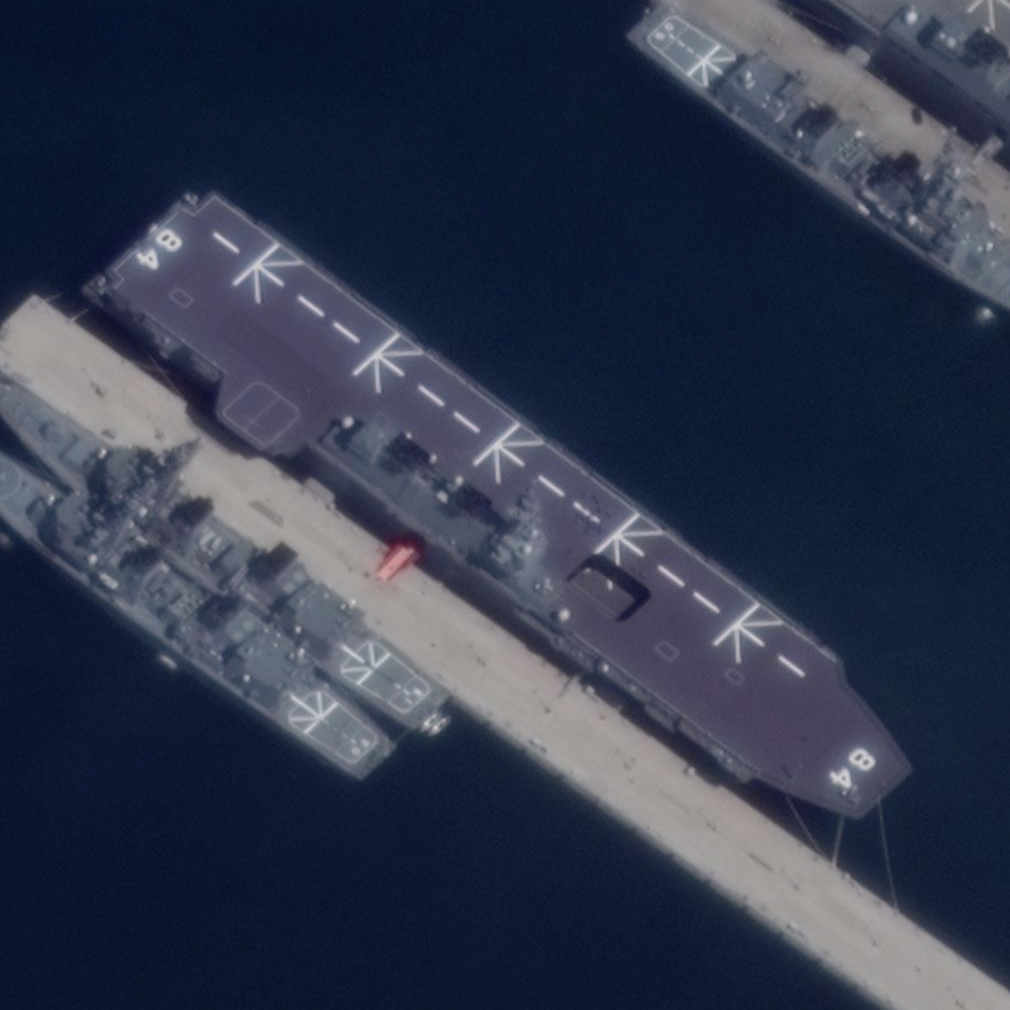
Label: assault